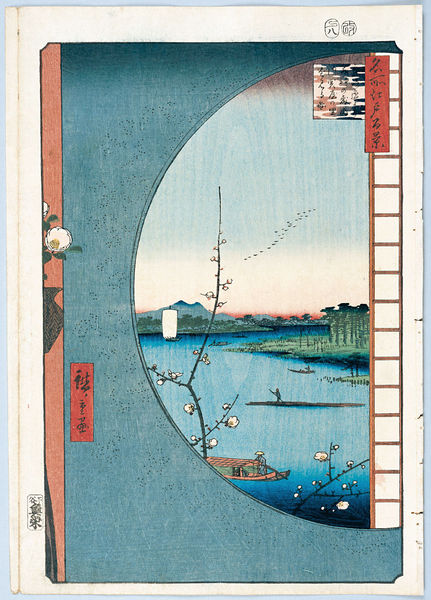
Titel: 100 berühmte Ansichten von Edo
Künstler: Utagawa Hiroshige
Schlagwörter: berg, blau, himmel, meer, wasser, aquarell, bäume, fluss, grün, landschaft, see, blume, blumen, braun, bunt, fenster, weiss, zeichnung, blüten, rose, rot, rahmen, sonnenaufgang, vögel, zweige, insel, pflanzen, boot, boote, japan, schiff, schrift, papier, fischer, berge, sonnenuntergang, japanisch, schriftzeichen, buch, asien, druck, seite, china, mandel, baumwolle, staken, kraniche, buchmalerei, aisiatisch